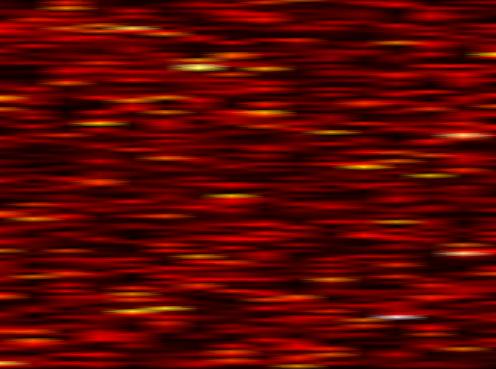
Label: OFDM